Field crop: maize
Growth stage: 2
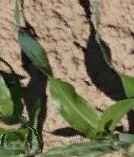
Species: maize